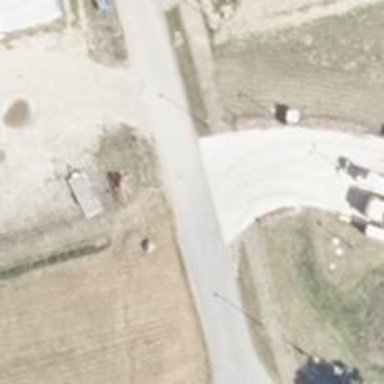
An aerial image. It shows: Asphalt unclassified road with sidewalk on the left.